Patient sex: M
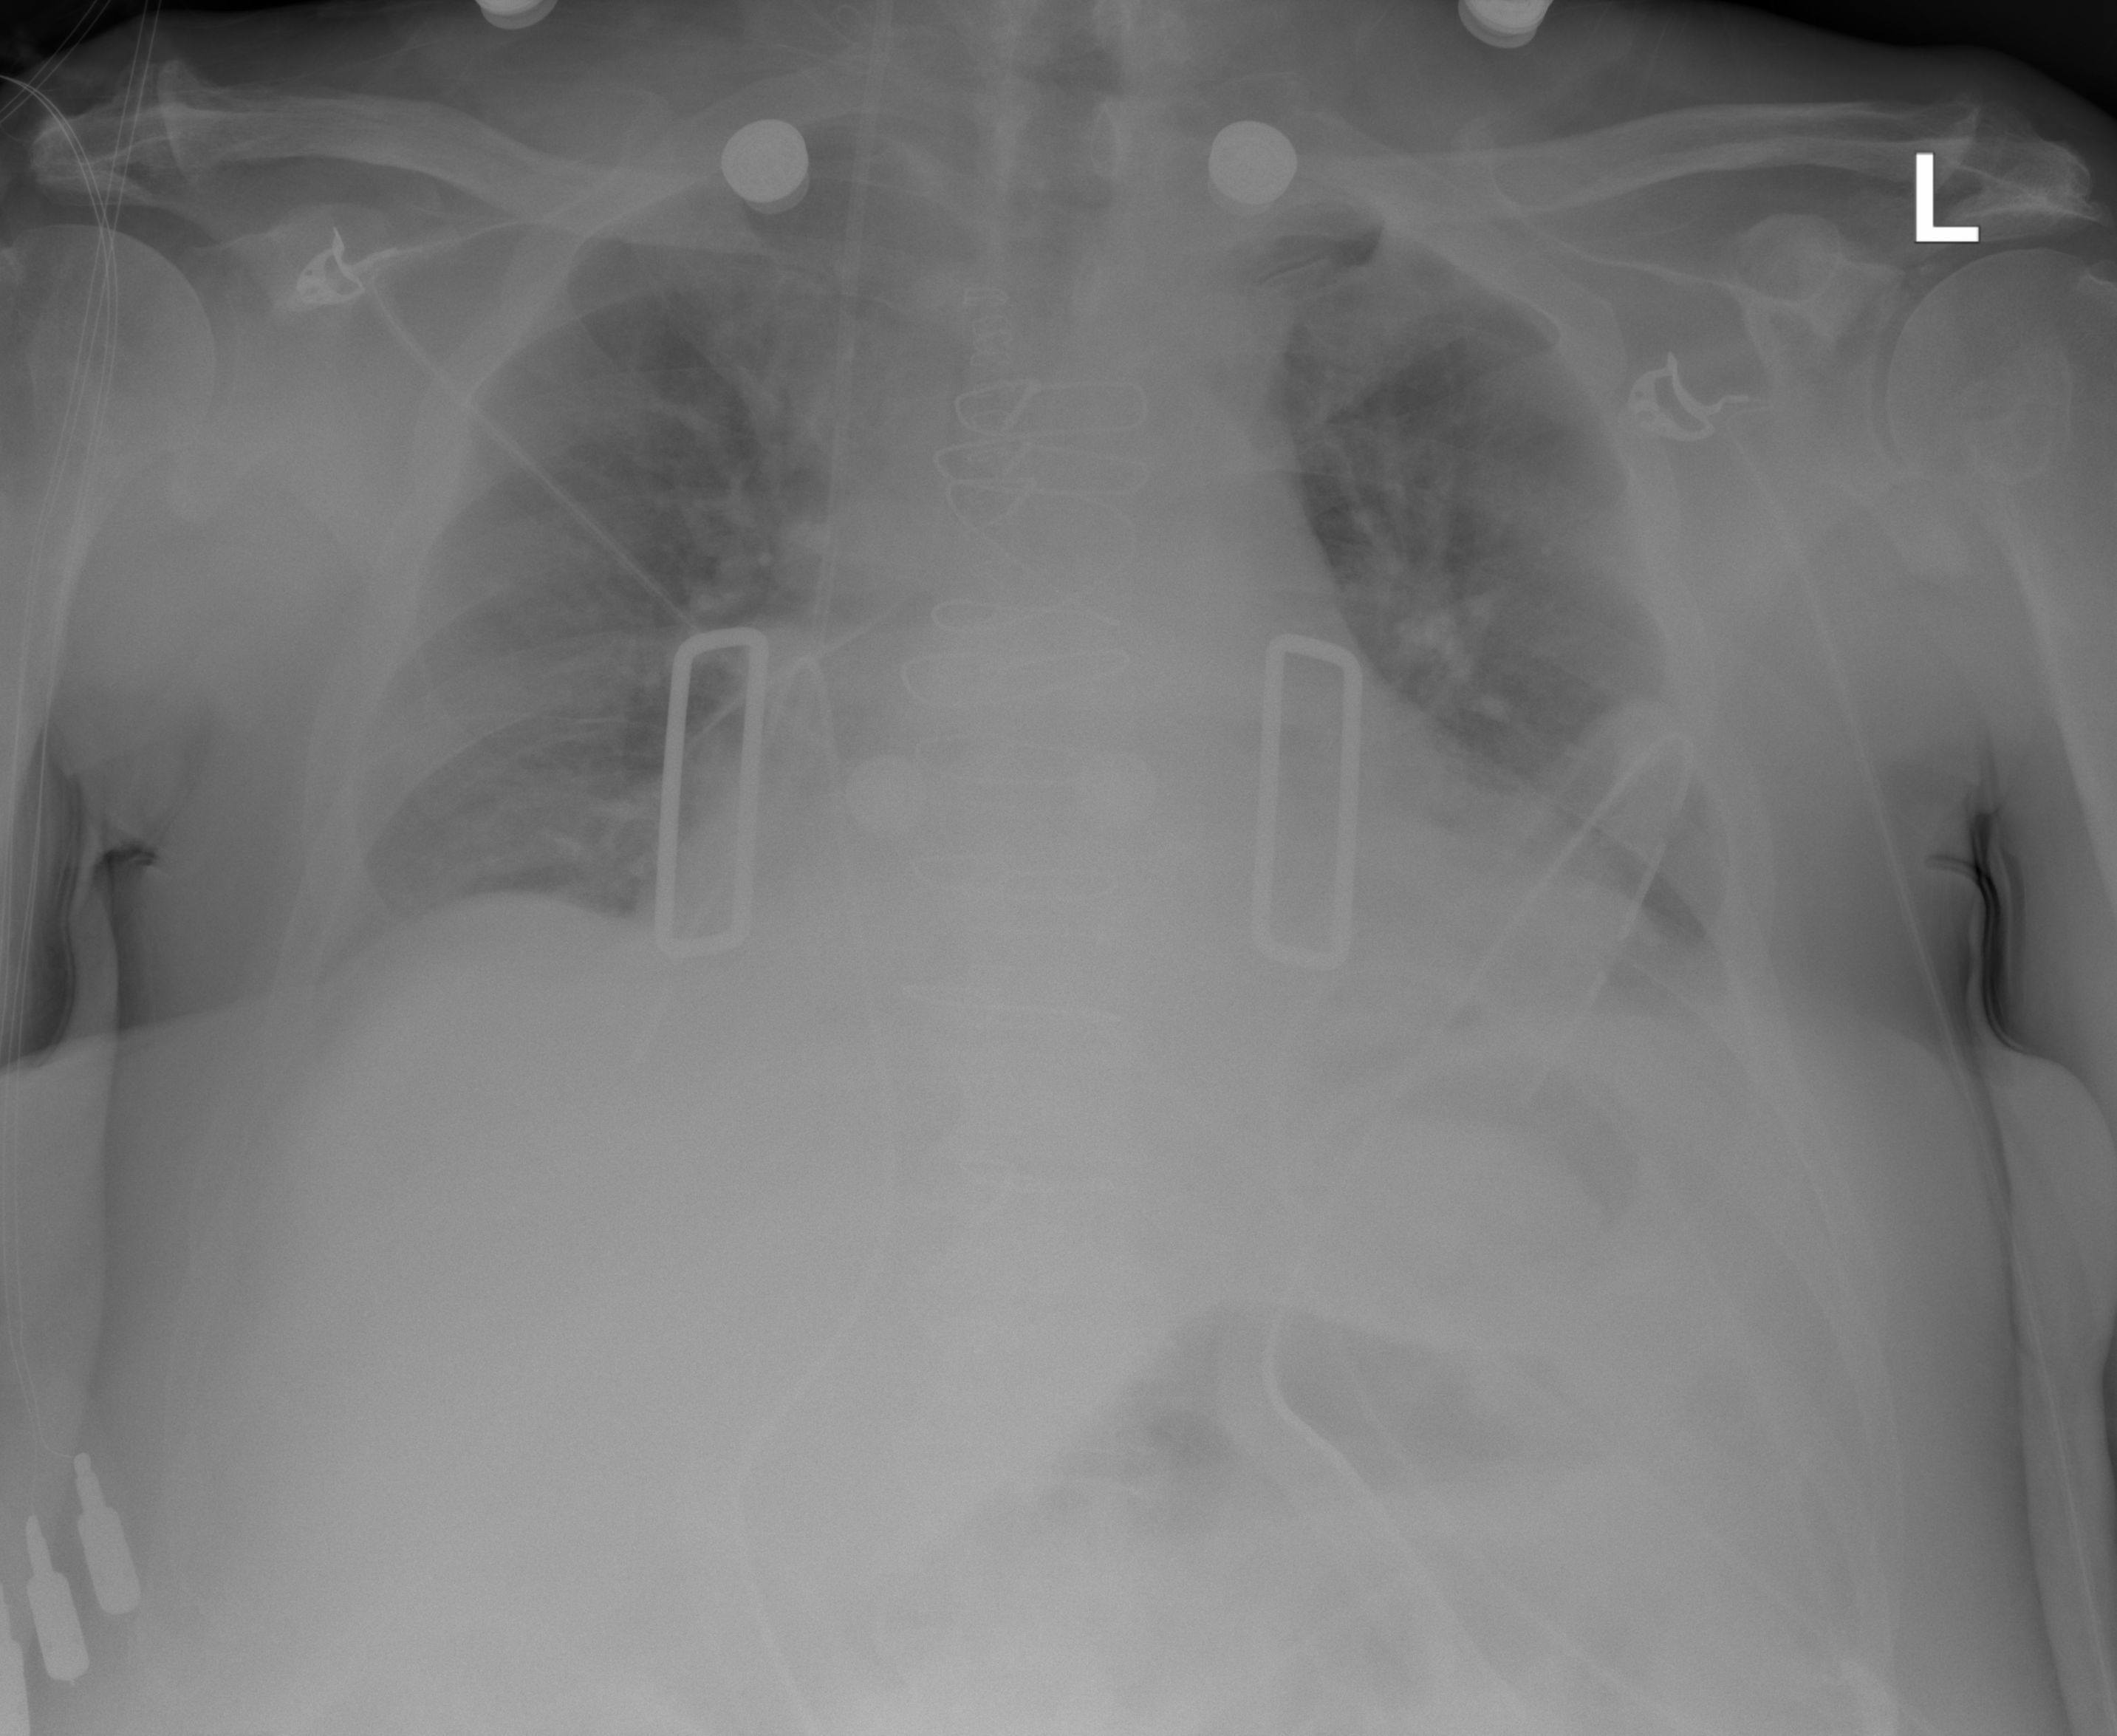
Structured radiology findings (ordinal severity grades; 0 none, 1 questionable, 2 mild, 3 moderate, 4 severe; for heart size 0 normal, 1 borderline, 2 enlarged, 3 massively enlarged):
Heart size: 2
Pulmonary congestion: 0
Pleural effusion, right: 2
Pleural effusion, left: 2
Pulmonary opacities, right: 0
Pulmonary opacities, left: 0
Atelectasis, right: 0
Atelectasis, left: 2